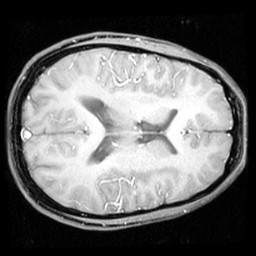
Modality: inplaneT1
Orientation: axial
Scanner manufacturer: ge
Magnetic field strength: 3 T
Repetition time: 0.2 s
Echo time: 0.0036 s